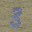
Label: 3